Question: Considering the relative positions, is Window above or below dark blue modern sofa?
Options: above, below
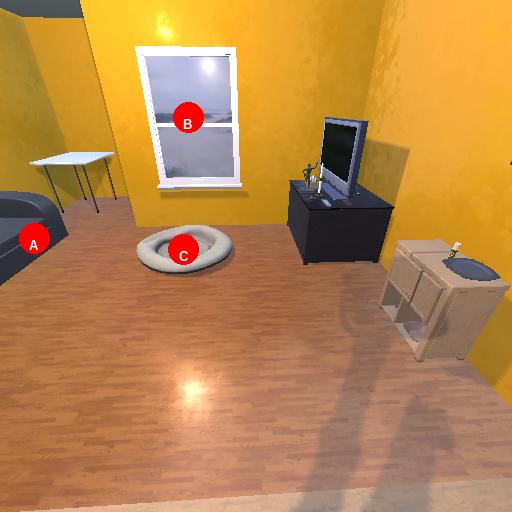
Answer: above